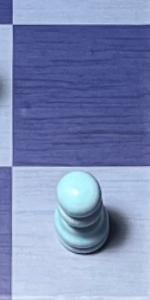
Label: Pawn_White